Question: I am using the <URL>

but in IE, when i click on the select dropdown and hover over one of the item in the select for more than a second, the whole menu disappears (as if it thinks that i am no longer hovering over the menu.
I am able to <URL>
Any suggestions on how to get a select dropdown showing up on jquery mega menu
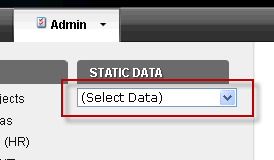
Answer: The cause of your issue is the plugin's code itself. The probelm: IE does not consider its "select elements" as part of the actual select option.
Adding this to your jquery code should solve the problem:
'''
$(".mega-hover select").mouseleave(function(event){
event.stopPropagation();
});
'''
Please keep me posted.